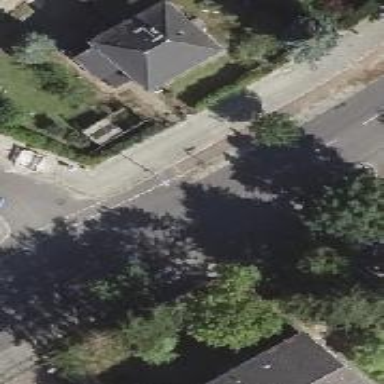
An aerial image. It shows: Secondary road with asphalt surface and parallel parking lanes on both sides. There is track cycleway on the left and sidewalks on both sides.